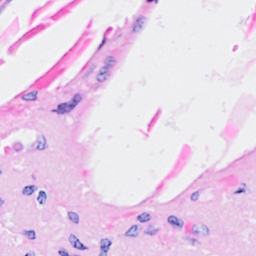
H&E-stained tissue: Breast